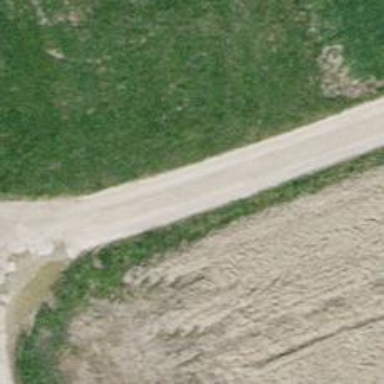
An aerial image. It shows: Compacted track used for agriculture.